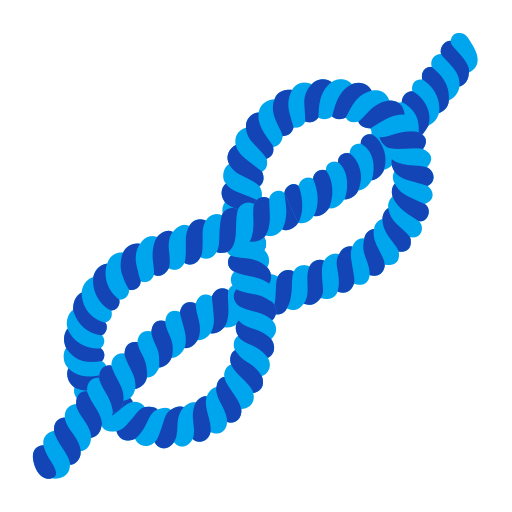
knot flat